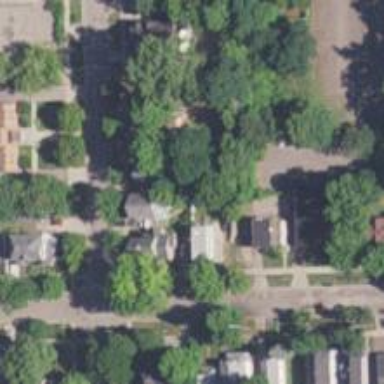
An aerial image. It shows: Neighborhood.